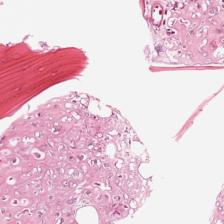
Label: Viable